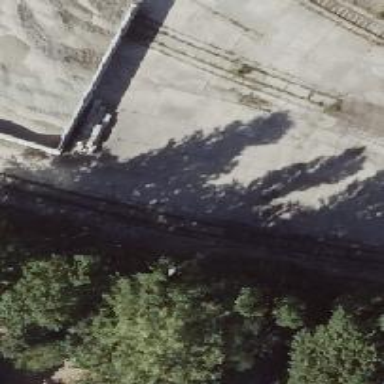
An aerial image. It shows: Railway siding for service.